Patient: sex M, age 75
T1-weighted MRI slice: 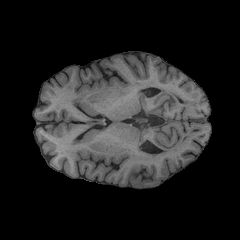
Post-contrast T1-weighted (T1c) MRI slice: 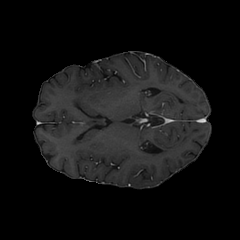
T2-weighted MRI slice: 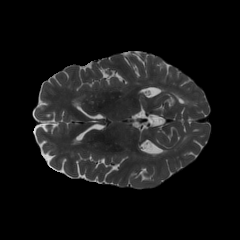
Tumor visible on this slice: no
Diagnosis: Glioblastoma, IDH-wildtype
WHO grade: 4